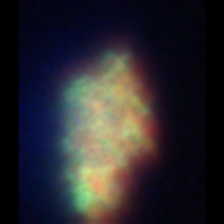
Taxon: Unknown_detritus
Group: Unknown